Question: I am using PHPMotion for my video sharing website. After installation of PHPMotion, I got an error message like
"
"
Is it possible to install ixed.5.2.lin in a live server ? How can I solve this issue? I've attached the error msg screenshot.

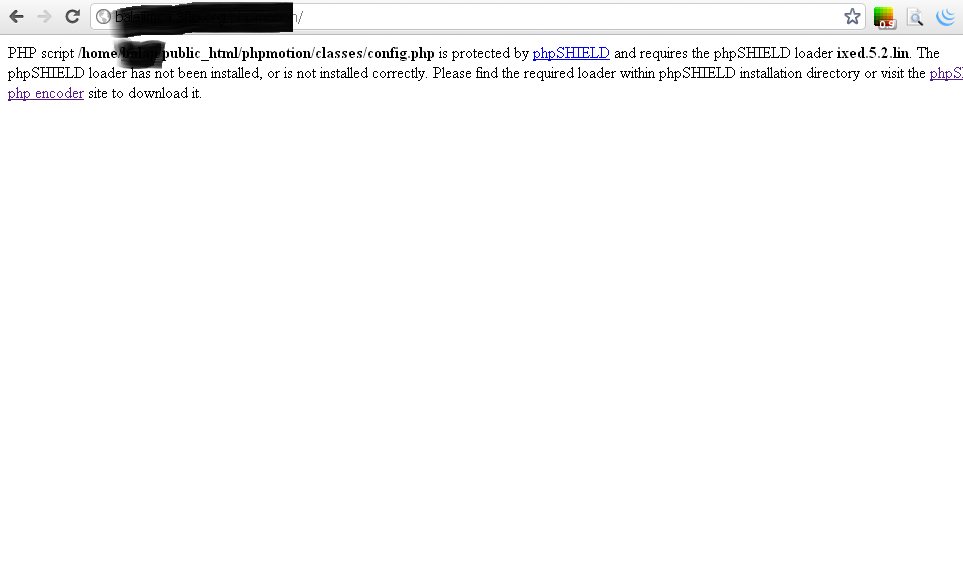
Answer: Here's how i did it on my 64 bit vps, but you can use similar procedure on 32 bit.
Download loaders for Linux 64b and copy ixed.5.3.lin inside the php extensions dir.
You can find it using the following command:
'''
php -i | grep extension_dir
'''
Then open /etc/php.ini and add the next line at the end of the file
'''
extension="ixed.5.3.lin"
'''
Save the changes and restart apache (service httpd restart)